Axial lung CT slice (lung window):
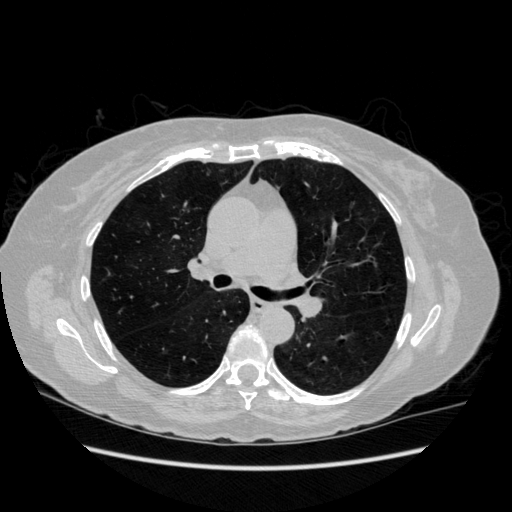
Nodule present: no